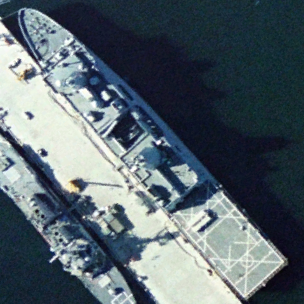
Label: combat